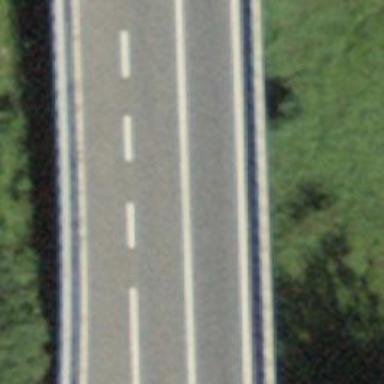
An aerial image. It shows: Motor road bridge with asphalt surface. The bridge is part of trunk highway.